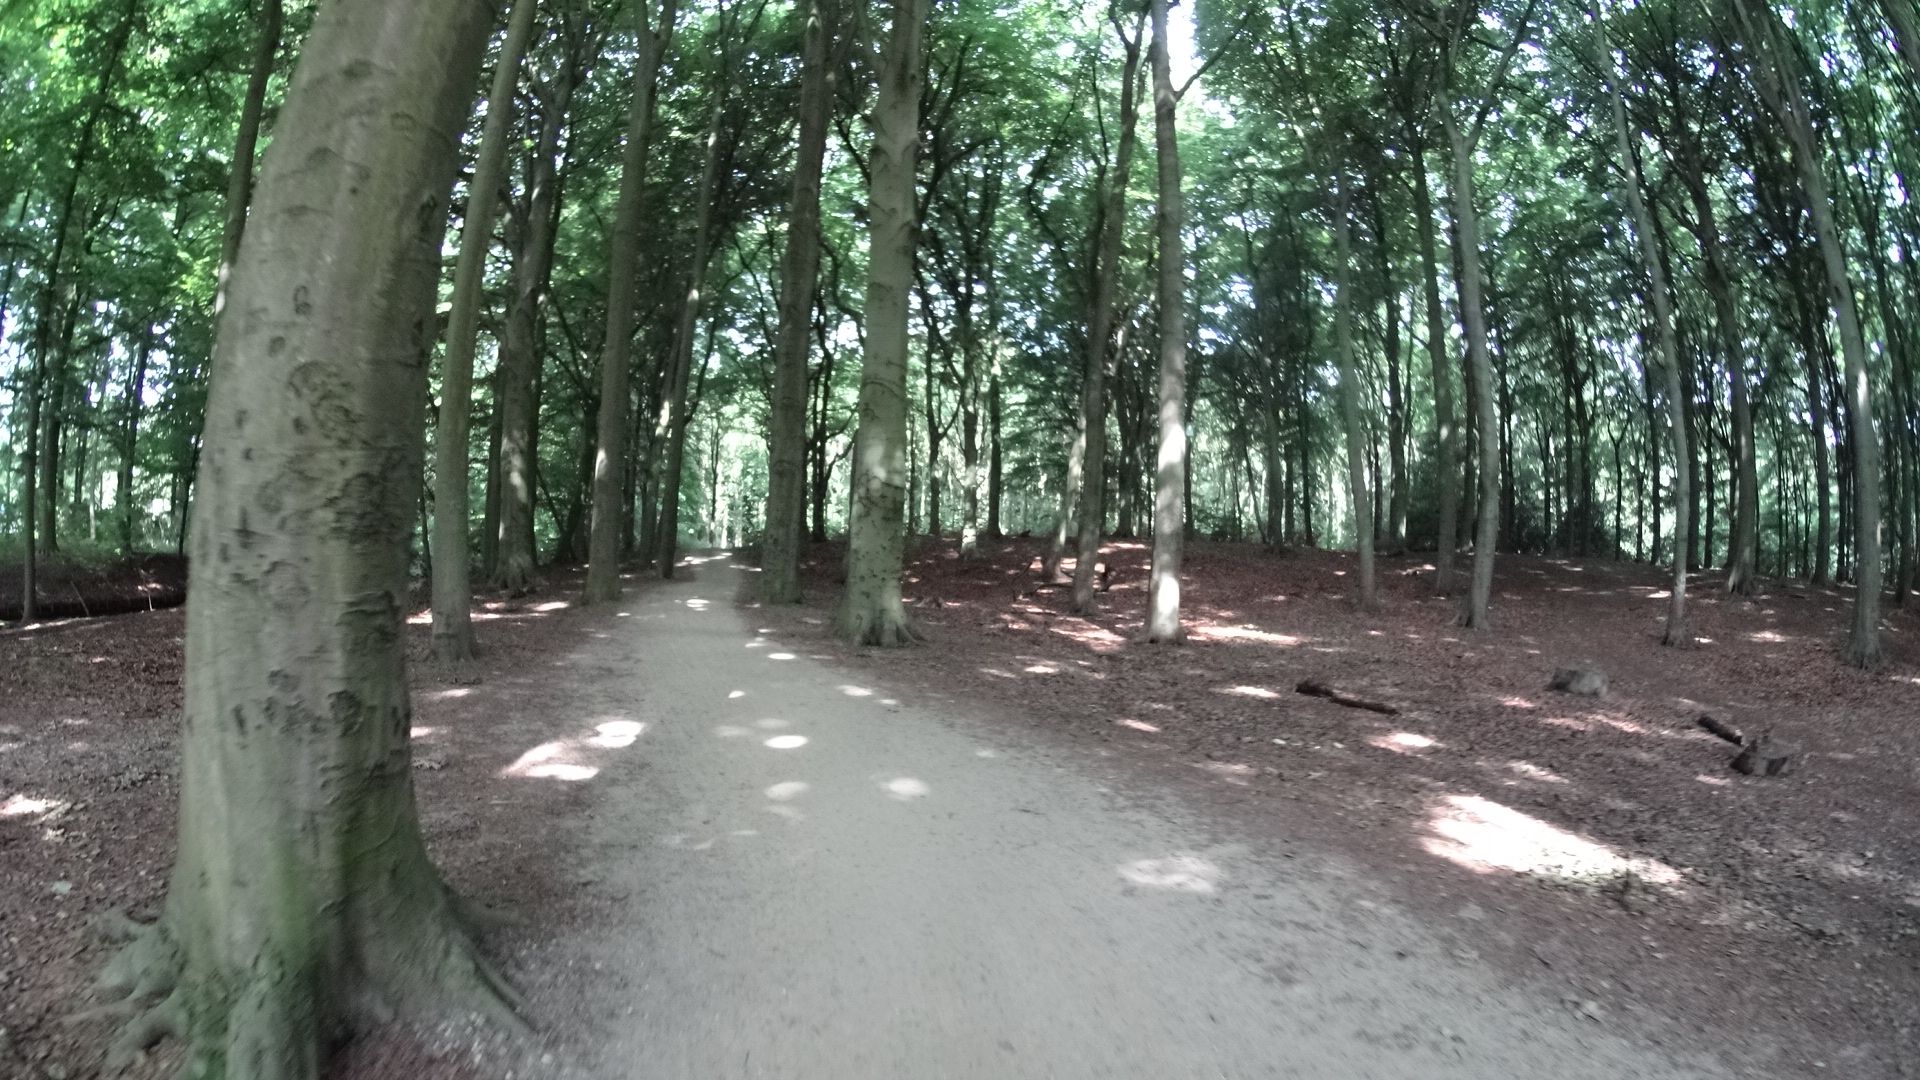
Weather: clear
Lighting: day
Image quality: slightly poor
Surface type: walking surface
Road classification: bridleway
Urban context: urban centre
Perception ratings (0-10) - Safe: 5.2, Lively: 1.13, Beautiful: 7.94, Boring: 5.28, Depressing: 3.68, Wealthy: 6.06